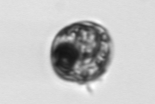
Label: Proterythropsis